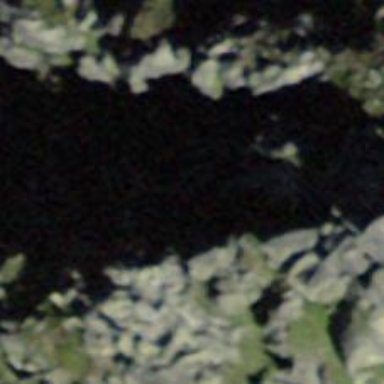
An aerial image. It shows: Natural cliff.